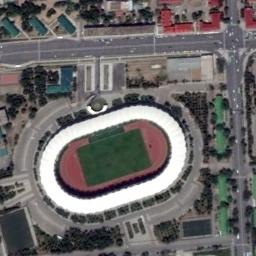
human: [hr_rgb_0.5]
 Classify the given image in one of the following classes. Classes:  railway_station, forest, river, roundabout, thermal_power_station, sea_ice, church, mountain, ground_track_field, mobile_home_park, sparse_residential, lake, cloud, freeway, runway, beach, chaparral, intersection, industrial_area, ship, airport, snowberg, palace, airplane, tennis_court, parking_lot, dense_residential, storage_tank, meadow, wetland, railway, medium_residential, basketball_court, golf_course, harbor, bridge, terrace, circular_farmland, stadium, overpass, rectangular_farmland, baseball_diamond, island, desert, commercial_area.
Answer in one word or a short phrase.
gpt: stadium